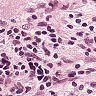
Metastatic tissue present: yes